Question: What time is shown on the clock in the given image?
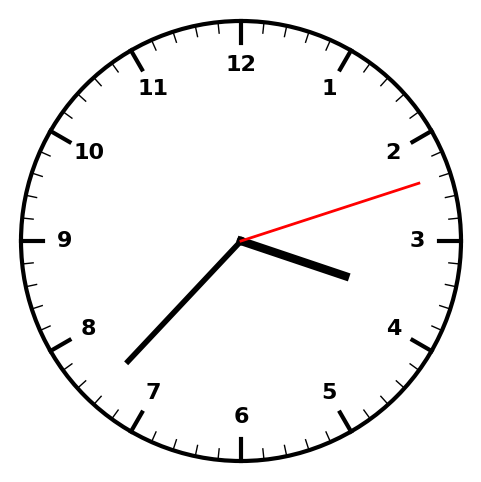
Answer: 03:37:12